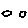
Label: cloud